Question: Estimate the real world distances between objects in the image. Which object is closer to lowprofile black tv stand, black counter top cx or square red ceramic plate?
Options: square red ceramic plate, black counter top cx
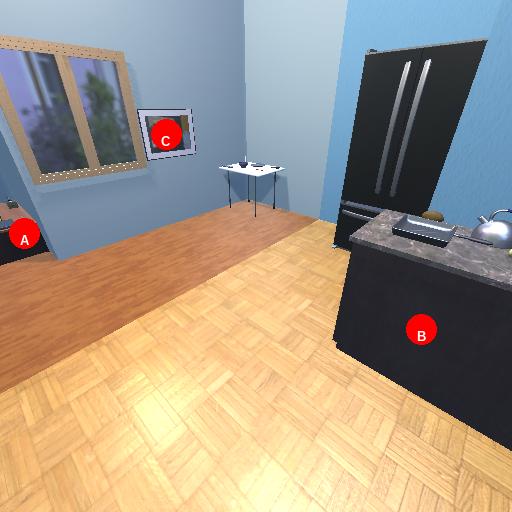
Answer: square red ceramic plate